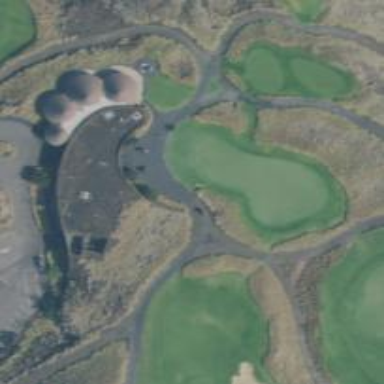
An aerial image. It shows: Path for both road and golf.